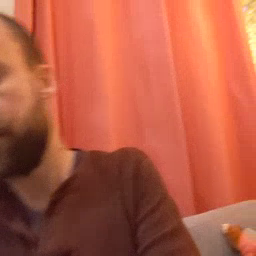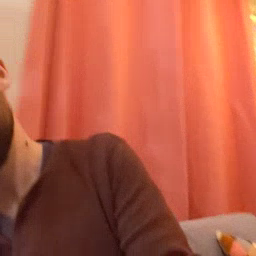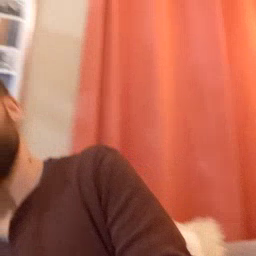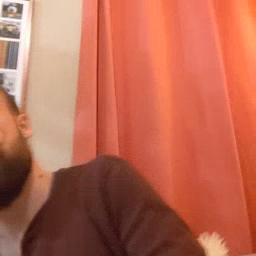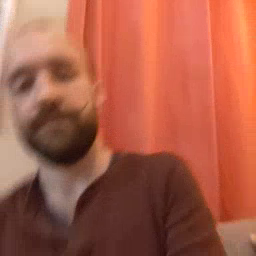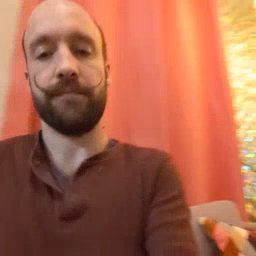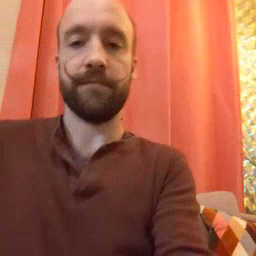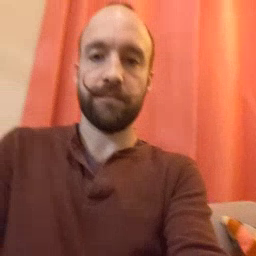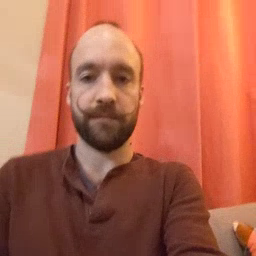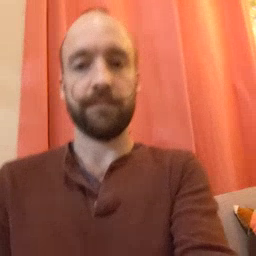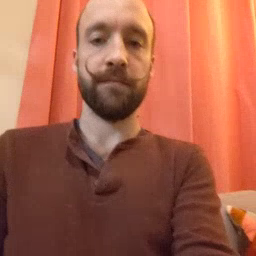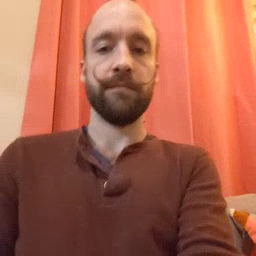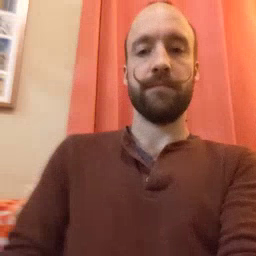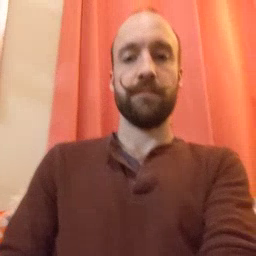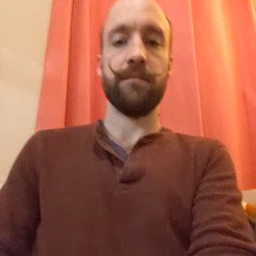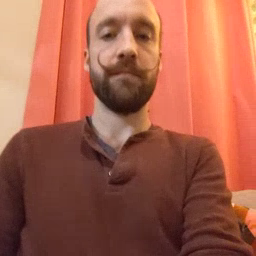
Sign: hair